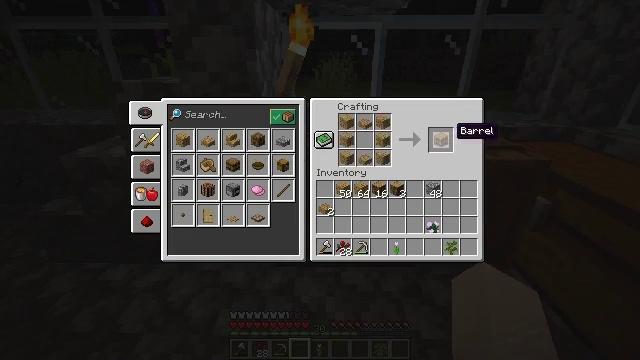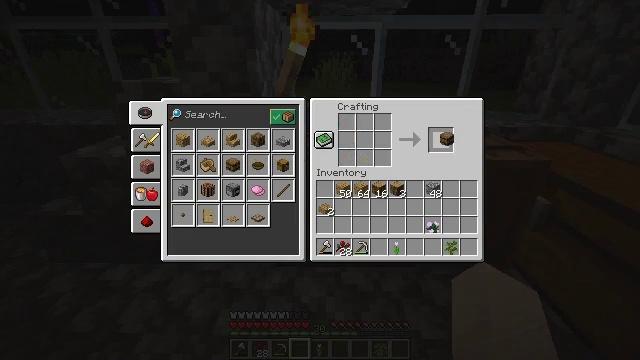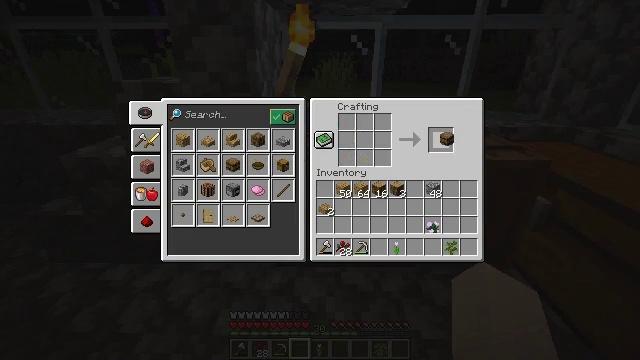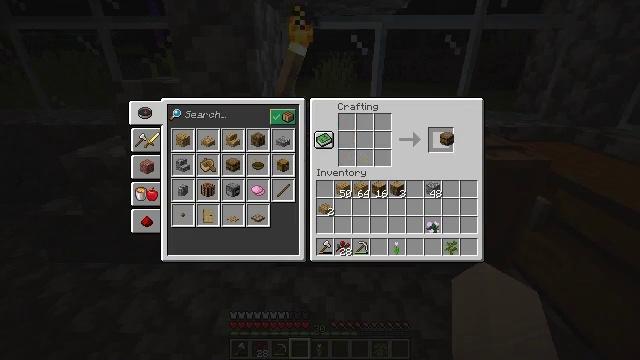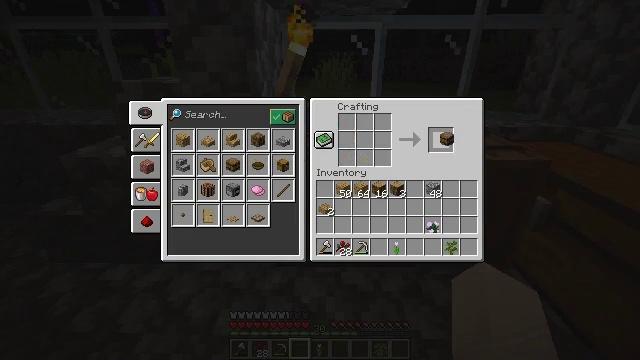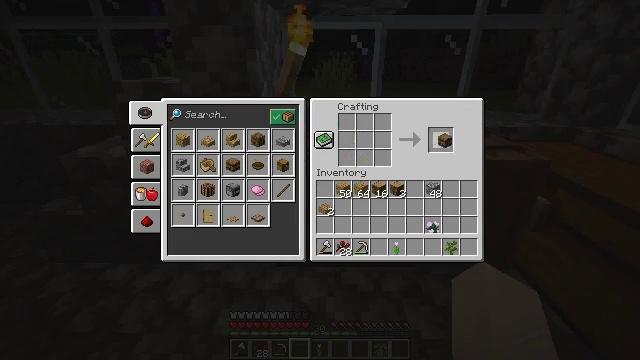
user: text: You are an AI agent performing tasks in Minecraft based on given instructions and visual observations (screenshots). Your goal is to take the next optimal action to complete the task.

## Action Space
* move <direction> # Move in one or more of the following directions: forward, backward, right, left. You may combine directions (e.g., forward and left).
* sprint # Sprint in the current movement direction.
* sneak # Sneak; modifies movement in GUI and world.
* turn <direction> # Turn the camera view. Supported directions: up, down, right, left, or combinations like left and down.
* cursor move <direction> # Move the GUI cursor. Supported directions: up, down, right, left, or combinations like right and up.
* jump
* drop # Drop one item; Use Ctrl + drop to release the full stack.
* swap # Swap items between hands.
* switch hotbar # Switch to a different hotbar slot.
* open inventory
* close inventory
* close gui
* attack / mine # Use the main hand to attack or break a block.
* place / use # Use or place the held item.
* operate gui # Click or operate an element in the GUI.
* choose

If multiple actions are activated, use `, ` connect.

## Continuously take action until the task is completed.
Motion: motion action
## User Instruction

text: Open your inventory and use planks and slabs to make a barrel.
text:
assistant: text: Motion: operate gui
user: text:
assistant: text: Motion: operate gui
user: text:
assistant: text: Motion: no_op
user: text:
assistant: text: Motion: no_op
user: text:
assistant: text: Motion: no_op
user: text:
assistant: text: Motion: no_op